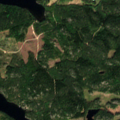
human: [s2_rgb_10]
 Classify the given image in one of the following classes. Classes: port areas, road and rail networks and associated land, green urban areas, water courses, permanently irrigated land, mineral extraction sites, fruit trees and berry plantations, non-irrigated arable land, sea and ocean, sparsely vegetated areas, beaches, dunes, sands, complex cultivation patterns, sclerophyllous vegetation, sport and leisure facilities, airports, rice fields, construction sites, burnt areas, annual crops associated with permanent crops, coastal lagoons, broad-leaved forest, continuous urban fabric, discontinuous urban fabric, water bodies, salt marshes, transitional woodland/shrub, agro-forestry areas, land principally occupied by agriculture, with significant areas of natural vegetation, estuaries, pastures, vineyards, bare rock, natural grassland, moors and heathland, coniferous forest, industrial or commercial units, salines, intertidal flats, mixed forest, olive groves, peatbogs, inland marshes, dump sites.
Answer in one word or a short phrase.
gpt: land principally occupied by agriculture, with significant areas of natural vegetation, coniferous forest, water bodies